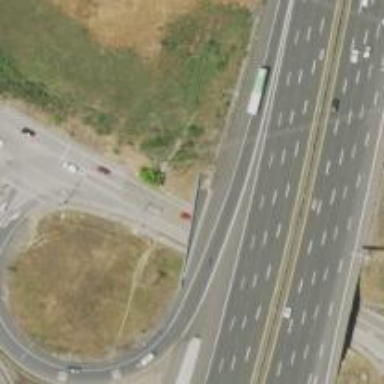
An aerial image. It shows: Bridge over motorway link with asphalt surface.